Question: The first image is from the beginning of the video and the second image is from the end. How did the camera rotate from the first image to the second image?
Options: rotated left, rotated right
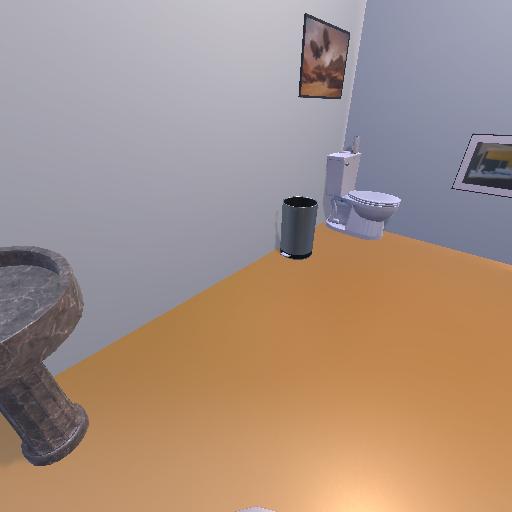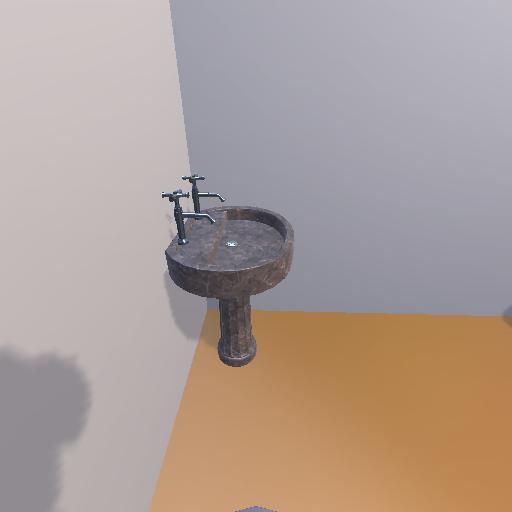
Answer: rotated left